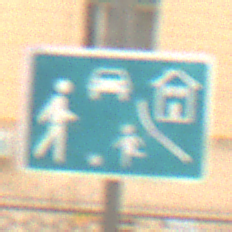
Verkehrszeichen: BeginnVerkehrsberuhigterBereich
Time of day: MorningAfternoon
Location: Outdoor (Urban)
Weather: Overcast
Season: NotSpecified
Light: Natural